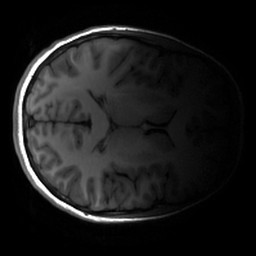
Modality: T1w
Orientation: axial